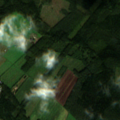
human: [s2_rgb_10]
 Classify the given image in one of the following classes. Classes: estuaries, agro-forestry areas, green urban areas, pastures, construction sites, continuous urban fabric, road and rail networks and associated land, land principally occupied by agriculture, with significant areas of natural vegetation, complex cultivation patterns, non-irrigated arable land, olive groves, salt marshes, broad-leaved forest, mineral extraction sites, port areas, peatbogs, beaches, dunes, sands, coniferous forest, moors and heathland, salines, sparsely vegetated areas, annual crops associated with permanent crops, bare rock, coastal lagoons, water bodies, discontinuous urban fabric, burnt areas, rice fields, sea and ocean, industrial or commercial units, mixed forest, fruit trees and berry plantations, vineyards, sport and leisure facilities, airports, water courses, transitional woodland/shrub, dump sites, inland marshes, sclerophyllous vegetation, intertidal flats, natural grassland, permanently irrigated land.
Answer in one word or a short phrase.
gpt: non-irrigated arable land, coniferous forest, mixed forest